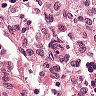
Metastatic tissue present: no